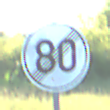
Verkehrszeichen: EndeGeschwindigkeit80
Umgebung: Outdoor, Nature
Tageszeit: MorningAfternoon
Wetter: Clear
Licht: Natural
Jahreszeit: NotSpecified
Kontrast: HighContrast